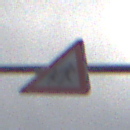
Verkehrszeichen: KinderRechts
Umgebung: Outdoor, RoadRail
Tageszeit: MorningAfternoon
Wetter: PartlyCloudy
Licht: Natural
Jahreszeit: NotSpecified
Kontrast: LowContrast